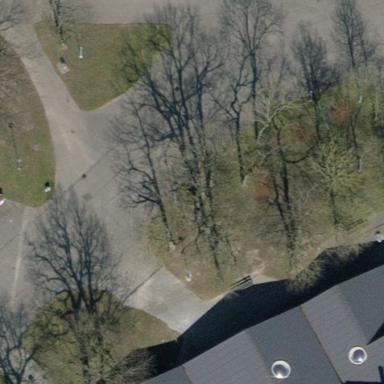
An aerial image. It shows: Pedestrian road.